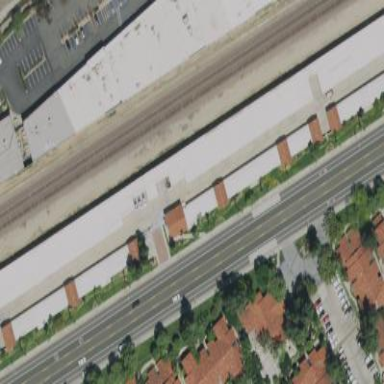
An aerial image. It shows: Building housing storage rental shop.